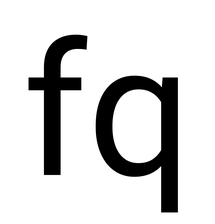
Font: Roboto_Regular